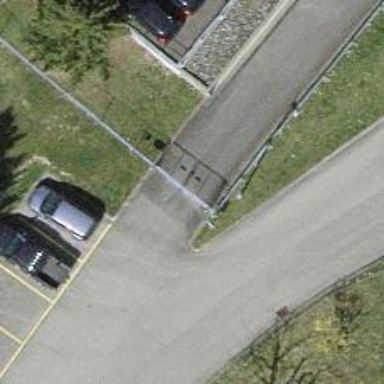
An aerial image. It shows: Gate.